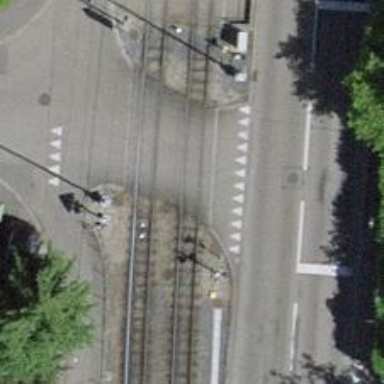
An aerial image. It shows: Railway level crossing.